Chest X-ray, PA view. Patient: 56 years old, sex M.
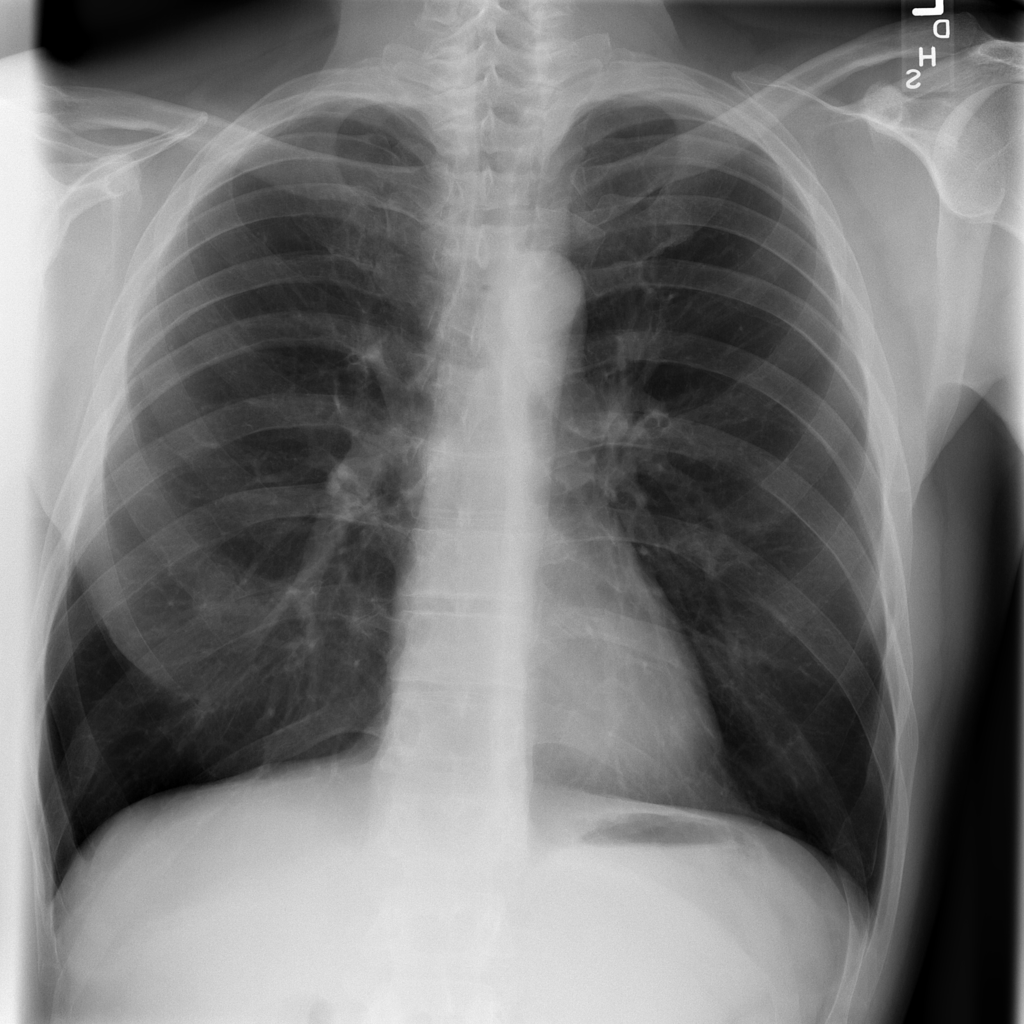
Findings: No Finding